Interaction volume radius: 5 \u00c5
Interaction volume height: 20 \u00c5
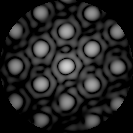
Disorder parameter: 0.1138